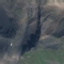
Label: HerbaceousVegetation